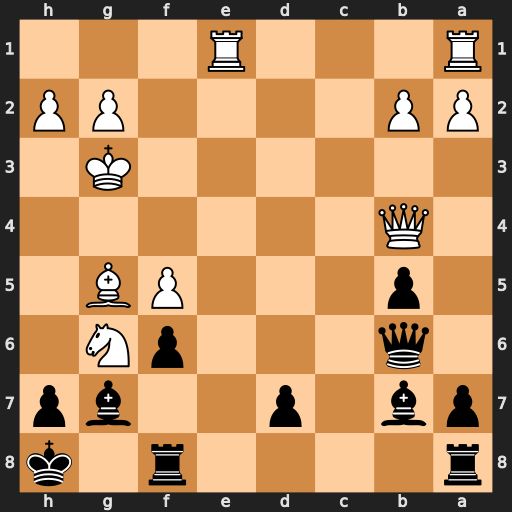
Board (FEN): r4r1k/pb1p2bp/1q3pN1/1p3PB1/1Q6/6K1/PP4PP/R3R3
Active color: b
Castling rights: -
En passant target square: -
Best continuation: hxg6 Qh4+ Kg8